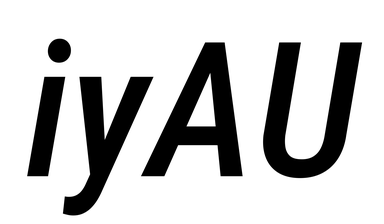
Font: Roboto-Italic_Condensed_Medium_Italic